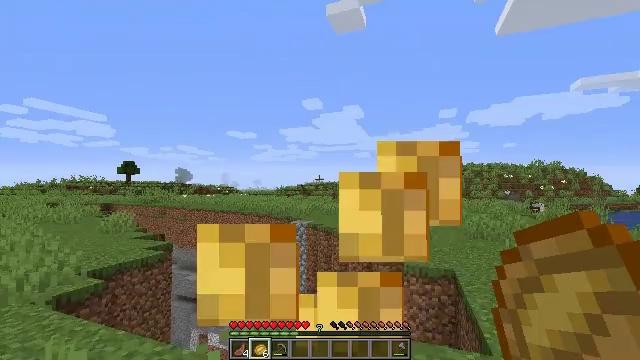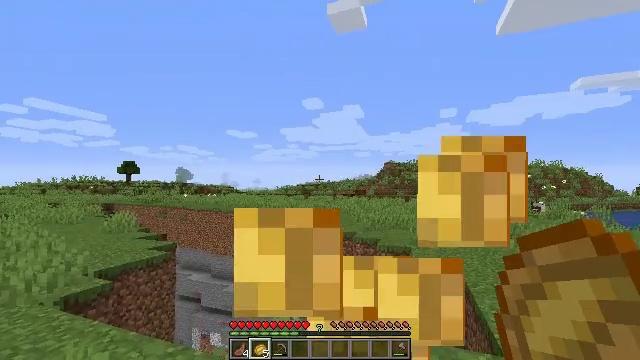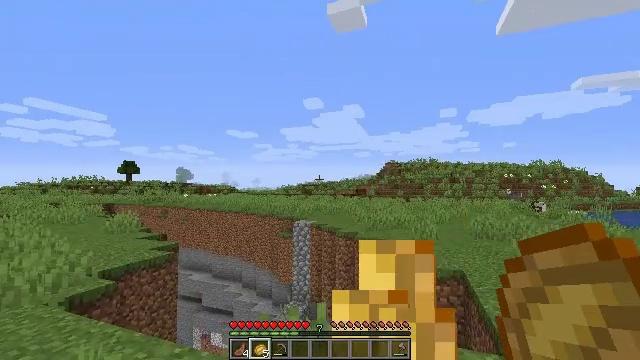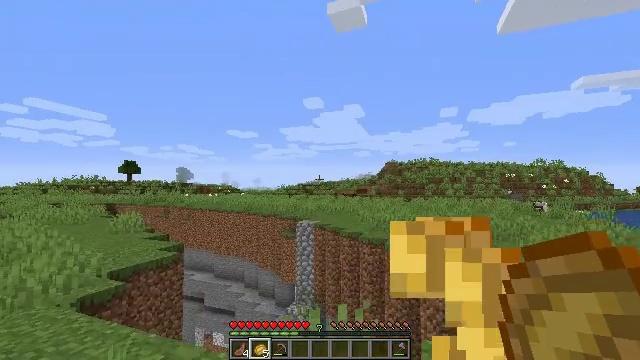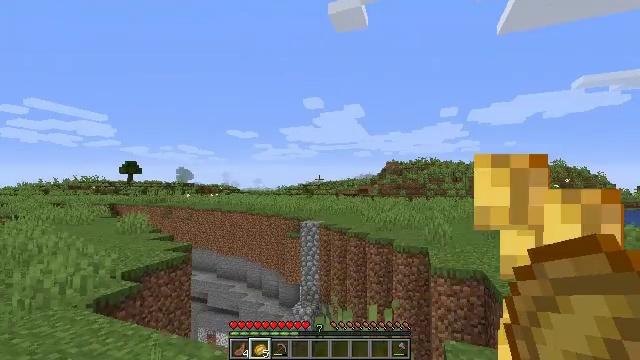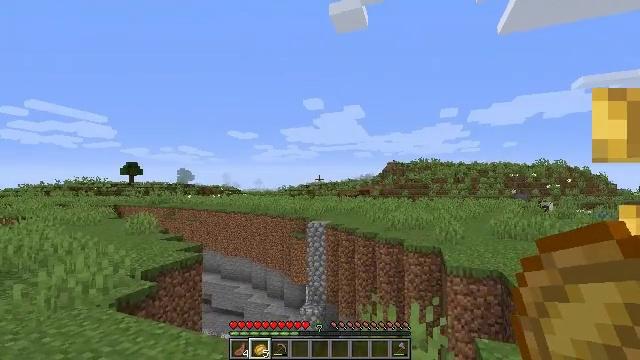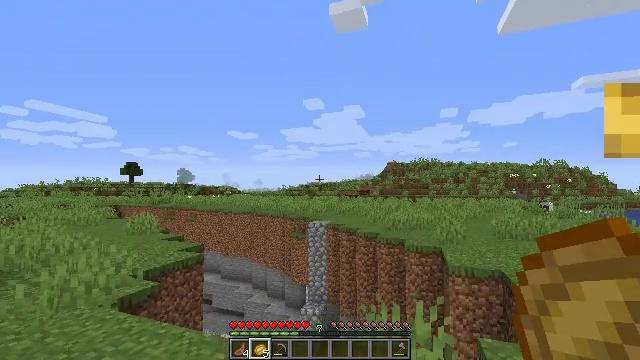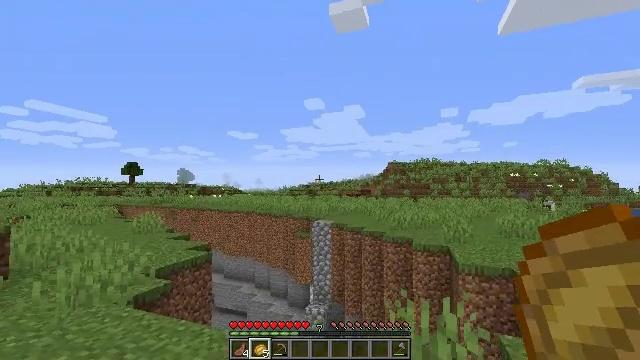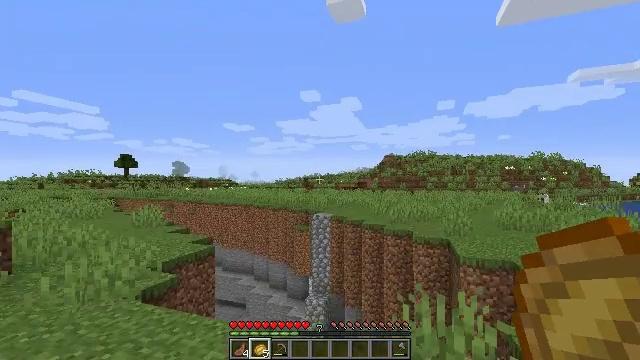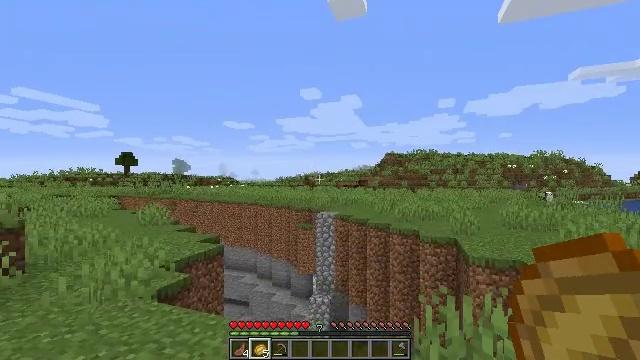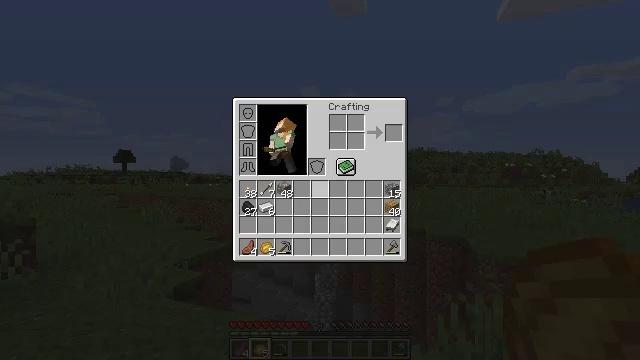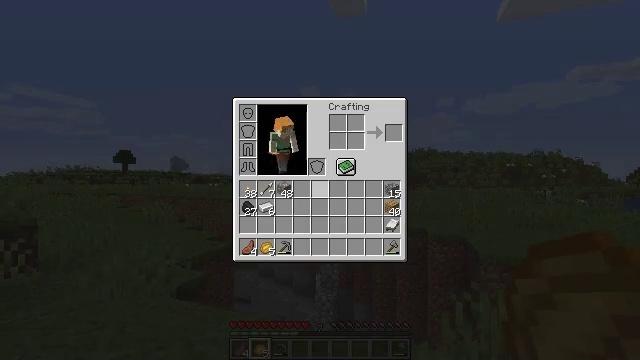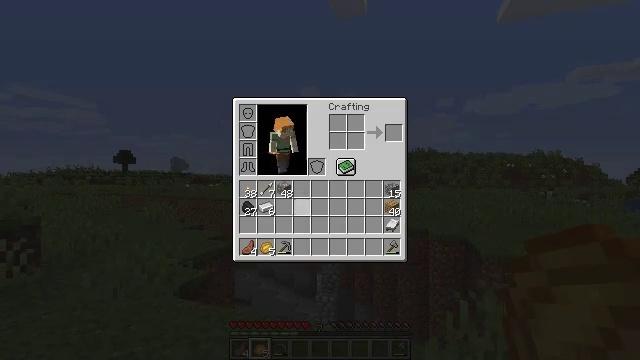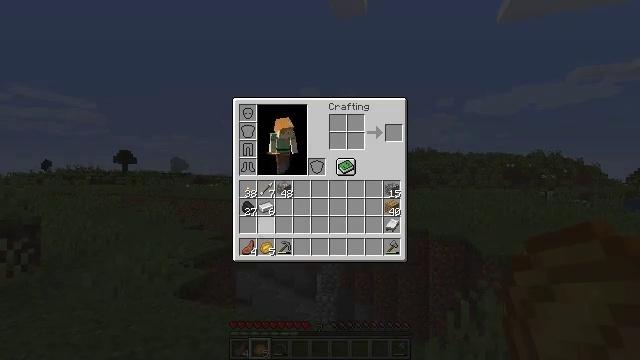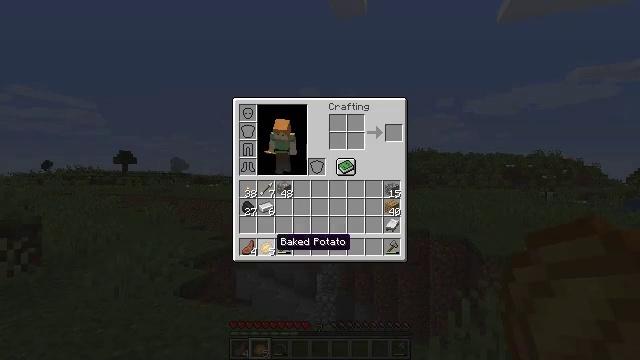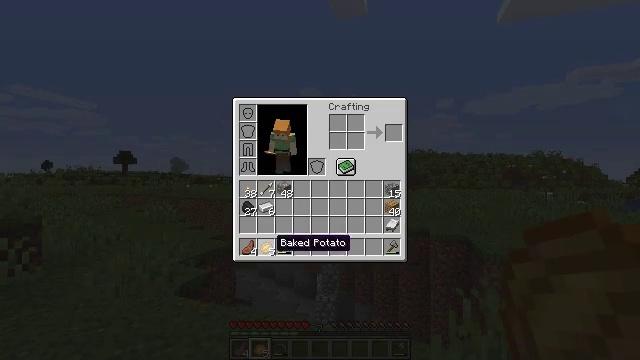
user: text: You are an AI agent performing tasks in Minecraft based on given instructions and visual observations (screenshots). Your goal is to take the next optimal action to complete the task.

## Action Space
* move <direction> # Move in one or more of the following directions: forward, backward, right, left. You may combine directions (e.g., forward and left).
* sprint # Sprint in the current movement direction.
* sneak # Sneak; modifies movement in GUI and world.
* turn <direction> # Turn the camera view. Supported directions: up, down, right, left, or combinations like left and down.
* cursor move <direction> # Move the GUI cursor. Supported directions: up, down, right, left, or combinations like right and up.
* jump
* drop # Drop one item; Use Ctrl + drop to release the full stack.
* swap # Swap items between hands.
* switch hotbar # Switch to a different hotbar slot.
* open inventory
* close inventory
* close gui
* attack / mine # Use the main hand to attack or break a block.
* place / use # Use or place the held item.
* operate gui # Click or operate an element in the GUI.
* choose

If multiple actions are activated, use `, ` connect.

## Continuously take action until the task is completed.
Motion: motion action
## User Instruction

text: Convert stone into smooth stone using the furnace.
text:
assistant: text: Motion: move left, use / place
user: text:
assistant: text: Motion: move left, use / place
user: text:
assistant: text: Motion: move left, use / place
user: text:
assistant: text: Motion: move left, use / place
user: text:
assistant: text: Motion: move left, use / place
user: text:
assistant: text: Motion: move left, use / place
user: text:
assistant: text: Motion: move left, use / place
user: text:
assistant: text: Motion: move left, turn down
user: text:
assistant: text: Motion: move left
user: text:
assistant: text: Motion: open inventory
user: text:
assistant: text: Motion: open inventory
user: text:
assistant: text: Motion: cursor move left and down, open inventory
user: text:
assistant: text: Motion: cursor move left and down
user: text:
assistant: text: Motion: cursor move down
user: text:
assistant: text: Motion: no_op
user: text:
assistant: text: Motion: no_op
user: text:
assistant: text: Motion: no_op
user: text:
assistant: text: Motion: no_op
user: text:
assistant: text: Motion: operate gui
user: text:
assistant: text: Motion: operate gui
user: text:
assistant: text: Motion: cursor move left
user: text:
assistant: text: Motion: cursor move left and up
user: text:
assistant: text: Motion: no_op
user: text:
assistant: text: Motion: no_op
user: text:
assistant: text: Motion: operate gui
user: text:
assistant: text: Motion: operate gui
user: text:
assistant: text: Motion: no_op
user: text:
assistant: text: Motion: no_op
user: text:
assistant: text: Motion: no_op
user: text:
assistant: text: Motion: no_op